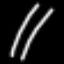
Label: line